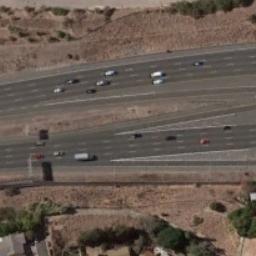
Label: freeway